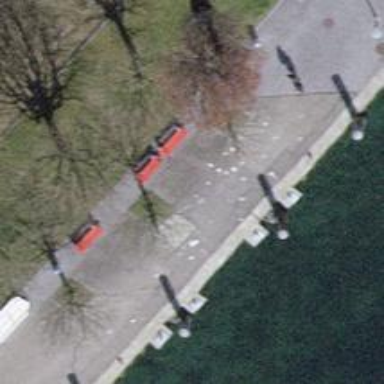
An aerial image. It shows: Bench for seating.